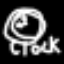
Label: clock